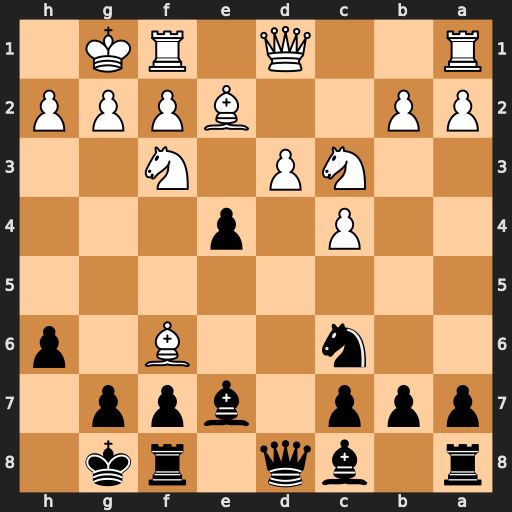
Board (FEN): r1bq1rk1/ppp1bpp1/2n2B1p/8/2P1p3/2NP1N2/PP2BPPP/R2Q1RK1
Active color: b
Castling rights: -
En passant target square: -
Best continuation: exf3 Bxe7 fxe2